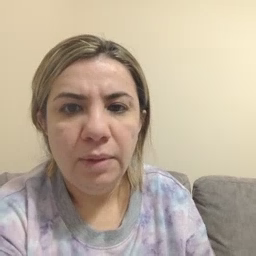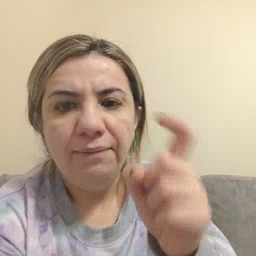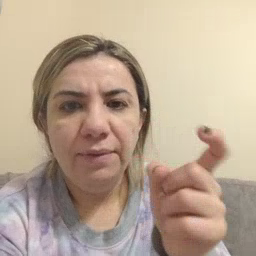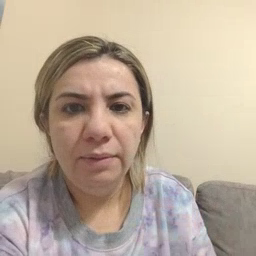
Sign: gift